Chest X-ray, PA view. Patient: 22 years old, sex M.
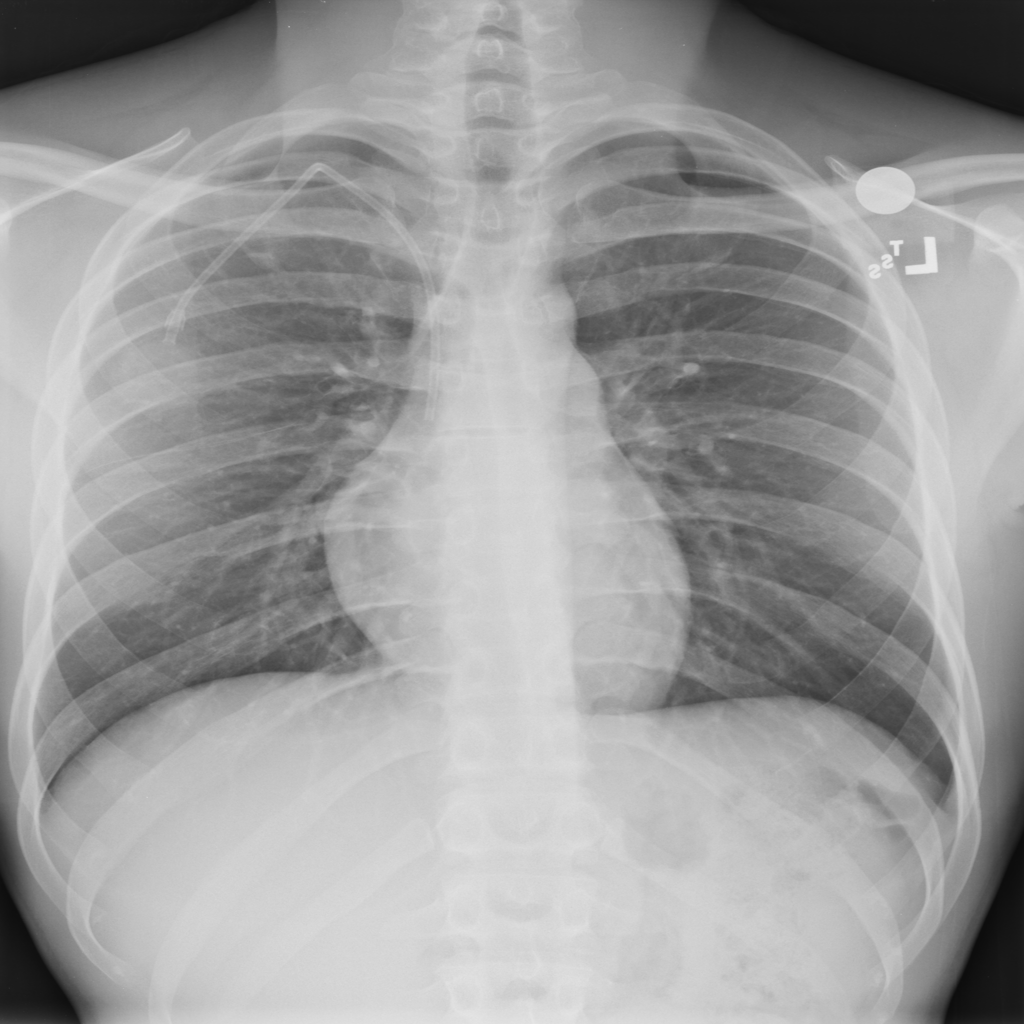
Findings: No Finding